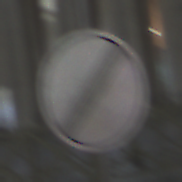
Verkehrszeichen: EndeSaemtlicherBegrenzungen
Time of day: Night
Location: Outdoor (Urban)
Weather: PartlyCloudy
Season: NotSpecified
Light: Artificial